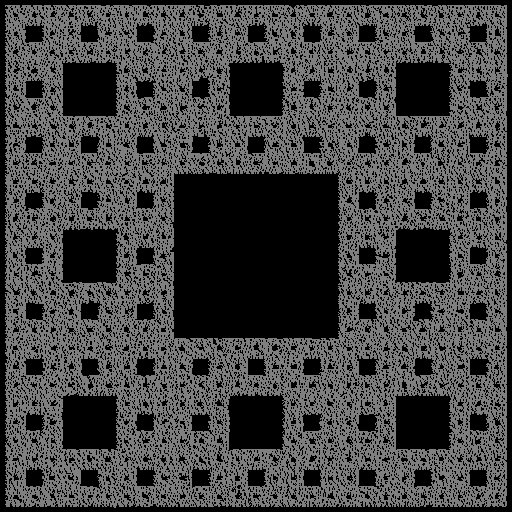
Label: sierpinski_carpet